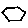
Label: hexagon